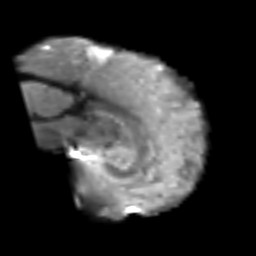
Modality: T2w
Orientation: sagittal
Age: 43
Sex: male
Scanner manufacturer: siemens
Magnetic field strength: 3 T
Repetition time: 6.1 s
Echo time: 0.101 s